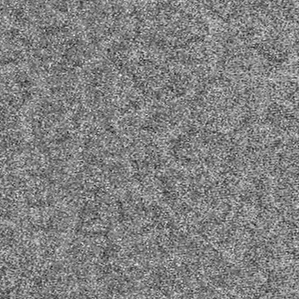
Label: frost